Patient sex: M
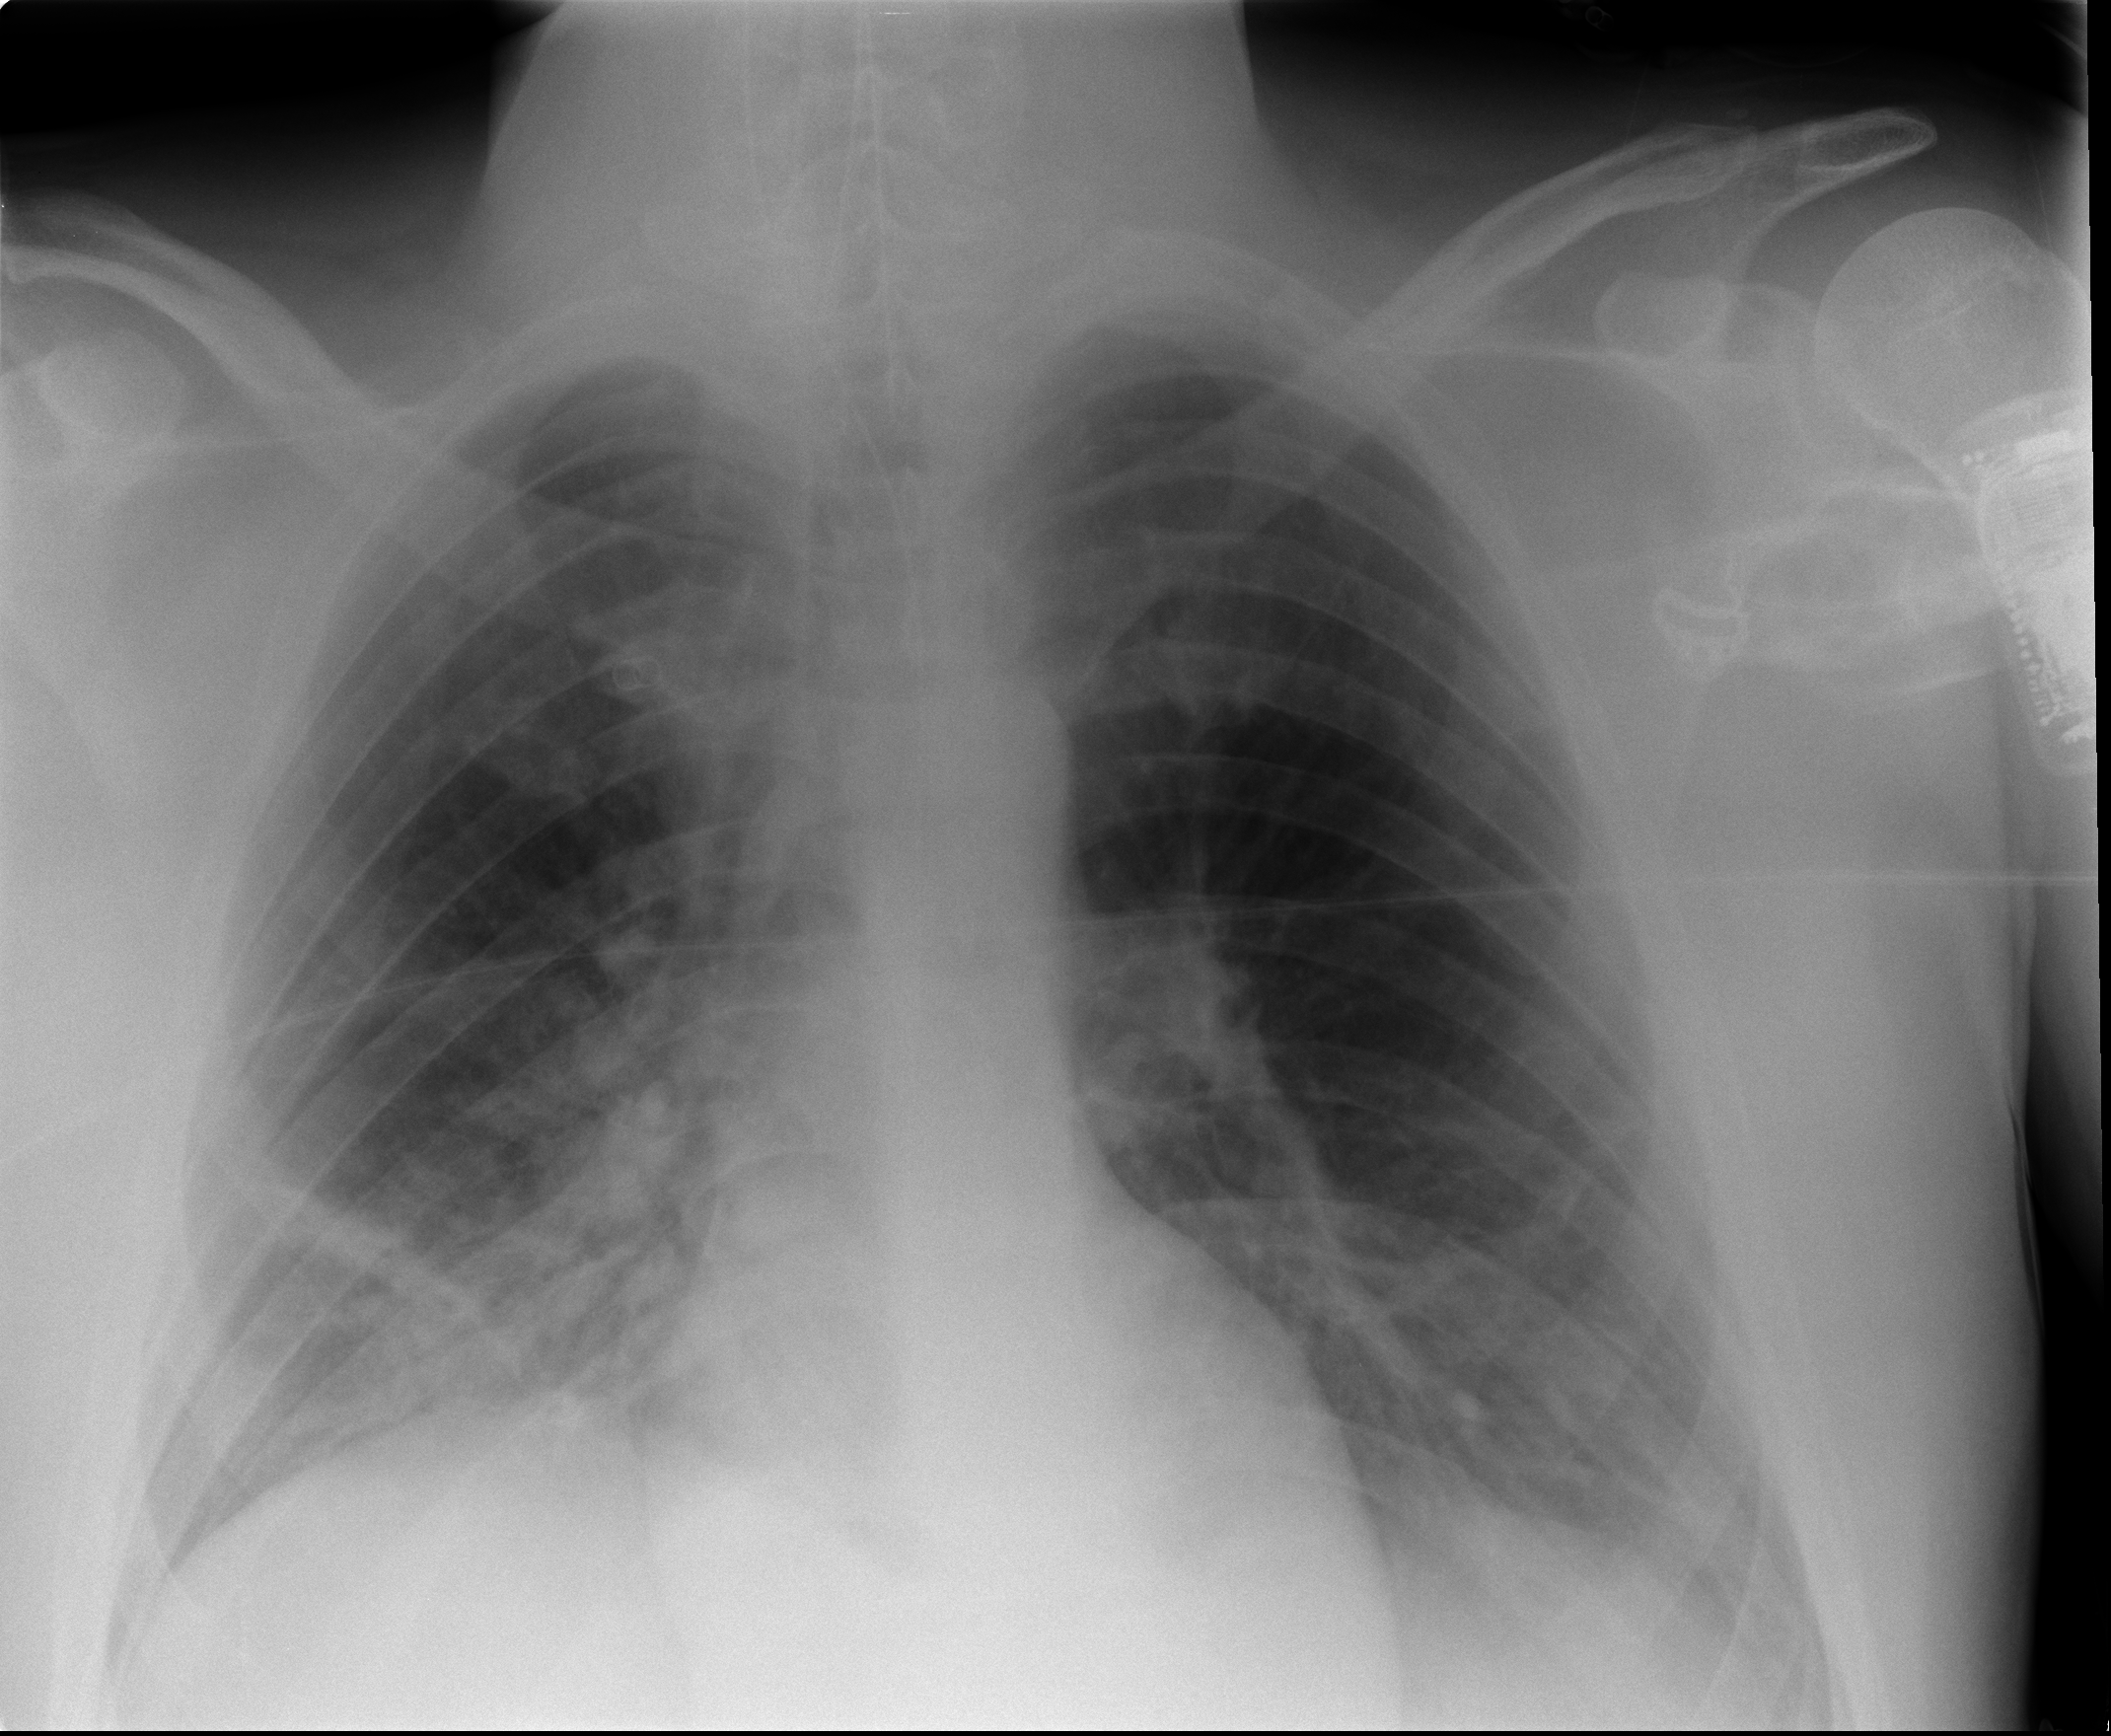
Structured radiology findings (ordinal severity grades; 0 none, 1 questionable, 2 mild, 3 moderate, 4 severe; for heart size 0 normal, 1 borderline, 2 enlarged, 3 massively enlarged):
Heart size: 0
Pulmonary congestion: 0
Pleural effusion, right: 0
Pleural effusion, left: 0
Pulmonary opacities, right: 2
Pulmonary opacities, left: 0
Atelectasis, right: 2
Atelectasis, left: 2